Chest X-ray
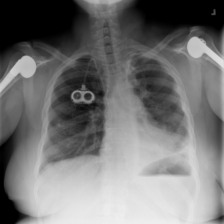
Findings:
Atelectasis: negative
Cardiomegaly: negative
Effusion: negative
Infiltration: positive
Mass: negative
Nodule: negative
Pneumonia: negative
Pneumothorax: negative
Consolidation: negative
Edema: negative
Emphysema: negative
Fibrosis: negative
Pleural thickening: positive
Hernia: negative